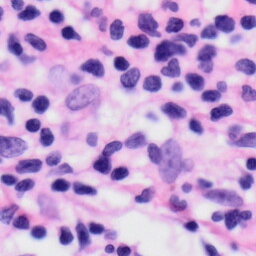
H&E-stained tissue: Skin